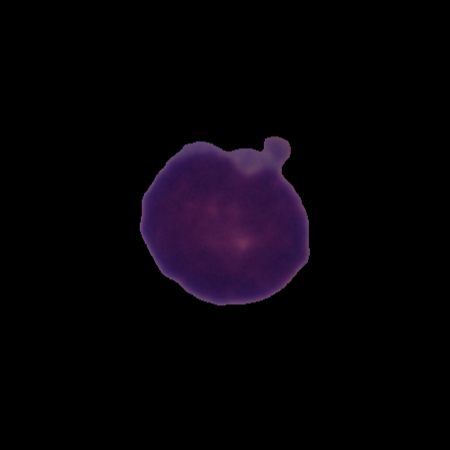
Label: healthy